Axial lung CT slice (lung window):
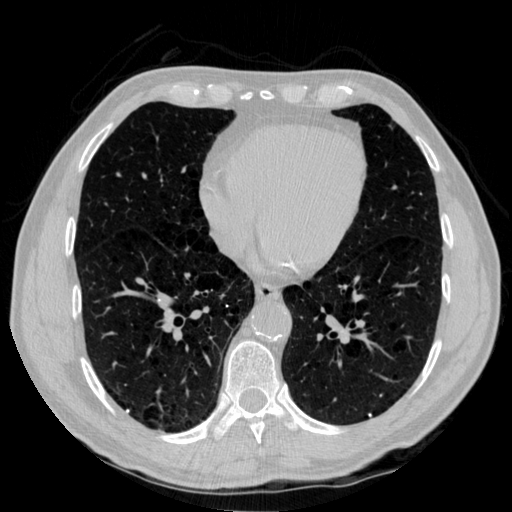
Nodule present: no